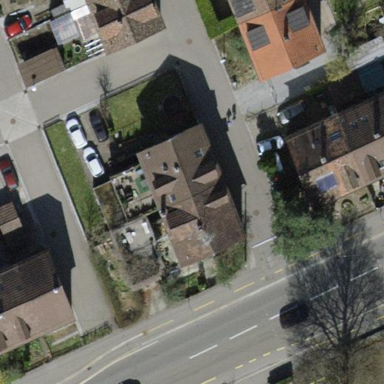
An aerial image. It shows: Building with tiled roof.